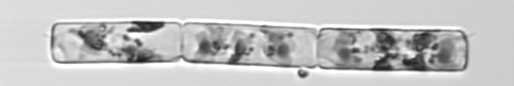
Label: Guinardia_delicatula